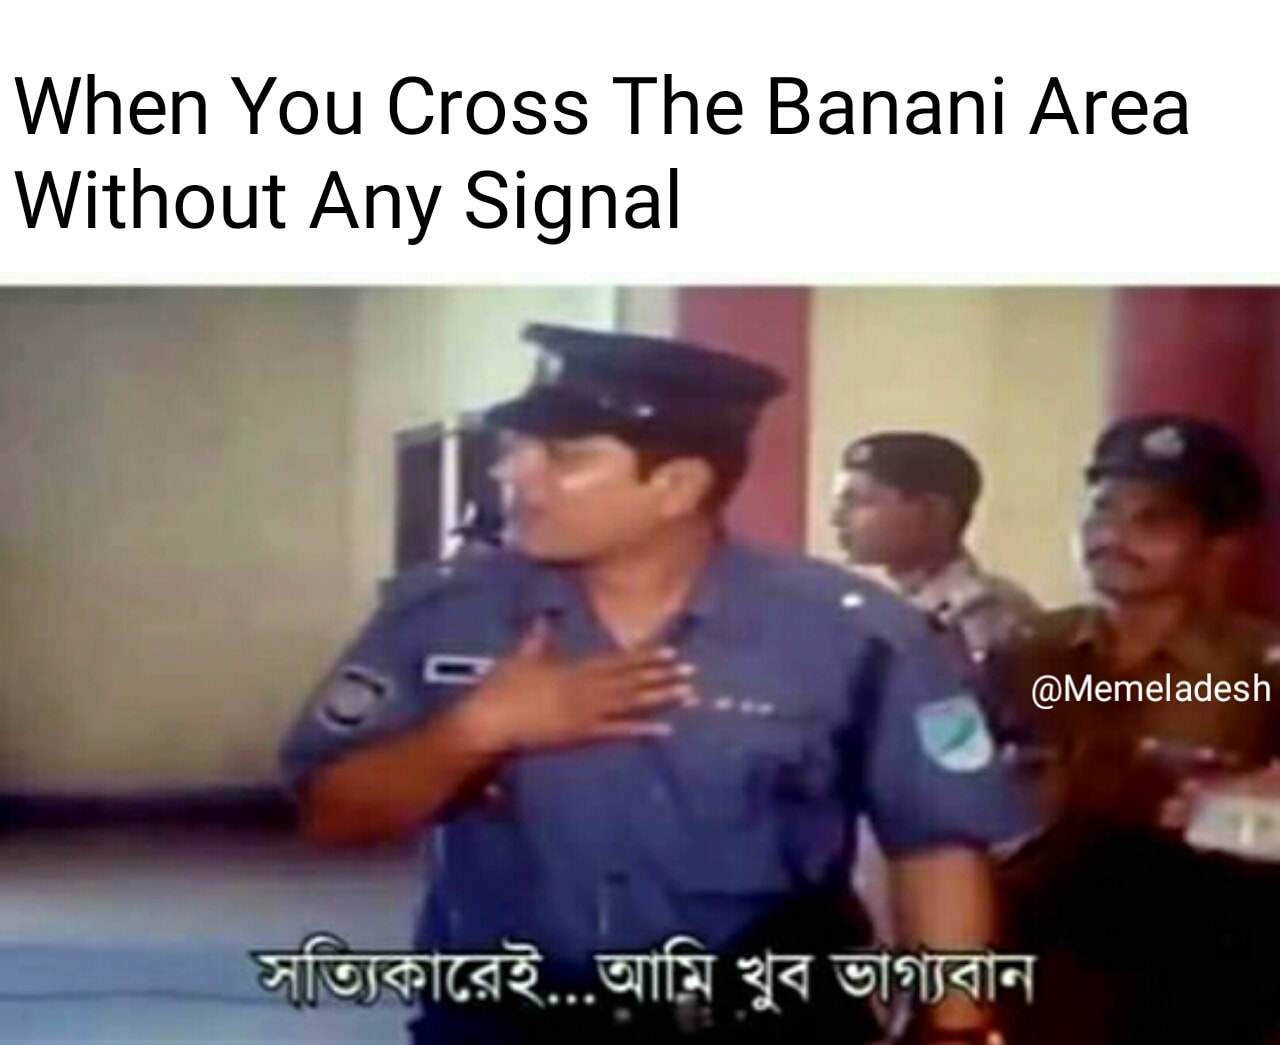
Caption: When You Cross The Banani Area  Without Any Signal   সত্যিকারেই ... আমি খুব ভাগ্যবান
Label: non-hate